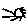
Label: sun